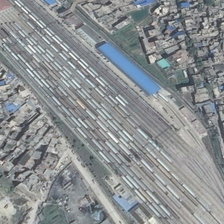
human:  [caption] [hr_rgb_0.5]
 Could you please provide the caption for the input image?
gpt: many buildings and some green trees are in two sides of a railway station .

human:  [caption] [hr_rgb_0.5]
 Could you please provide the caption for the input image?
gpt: many buildings and some green trees are in two sides of a railway station .

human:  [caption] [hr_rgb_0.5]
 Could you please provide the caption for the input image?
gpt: many buildings and some green trees are in two sides of a railway station .

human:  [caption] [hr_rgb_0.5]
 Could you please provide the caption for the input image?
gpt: many buildings and some green trees are in two sides of a railway station .

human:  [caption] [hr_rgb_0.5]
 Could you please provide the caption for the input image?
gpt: many buildings and some green trees are in two sides of a railway station .